Question: I have a signature control that works great except if you have a long name then it starts to show gaps. Seems to be performance related, but it is the same both on the simulator and the latest iPad. I have attached a sample project below together with the signature drawing code.
Any help would be very appreciated!
<URL>

'''
using System;
using MonoTouch.UIKit;
using MonoTouch.CoreGraphics;
using System.Drawing;
namespace MyApp
{
public class SignatureViewV2 : UIView
{
public delegate void SignatureChanged();
public SignatureChanged OnSignatureChanged;
private bool _empty = true;
// clear the canvas
public void Clear ()
{
drawPath.Dispose ();
drawPath = new CGPath ();
fingerDraw = false;
SetNeedsDisplay ();
_empty = true;
}
public bool IsEmpty ()
{
return _empty;
}
public SignatureViewV2 (RectangleF frame) : base(frame)
{
this.drawPath = new CGPath ();
this.BackgroundColor = UIColor.White;
}
private PointF touchLocation;
private PointF prevTouchLocation;
private CGPath drawPath;
private bool fingerDraw;
public override void TouchesBegan (MonoTouch.Foundation.NSSet touches, UIEvent evt)
{
base.TouchesBegan (touches, evt);
UITouch touch = touches.AnyObject as UITouch;
this.fingerDraw = true;
this.touchLocation = touch.LocationInView (this);
this.prevTouchLocation = touch.PreviousLocationInView (this);
this.SetNeedsDisplay ();
}
public override void Draw (RectangleF rect)
{
base.Draw (rect);
if (this.fingerDraw) {
using (CGContext context = UIGraphics.GetCurrentContext()) {
context.SetStrokeColor (UIColor.FromRGB(63, 112, 185).CGColor);
context.SetLineWidth (2f);
context.SetLineJoin (CGLineJoin.Round);
context.SetLineCap (CGLineCap.Round);
this.drawPath.MoveToPoint (this.prevTouchLocation);
this.drawPath.AddLineToPoint (this.touchLocation);
context.AddPath (this.drawPath);
context.DrawPath (CGPathDrawingMode.Stroke);
}
if(OnSignatureChanged != null)
OnSignatureChanged();
_empty = false;
}
}
public override void TouchesMoved (MonoTouch.Foundation.NSSet touches, UIEvent evt)
{
base.TouchesMoved (touches, evt);
UITouch touch = touches.AnyObject as UITouch;
this.touchLocation = touch.LocationInView (this);
this.prevTouchLocation = touch.PreviousLocationInView (this);
this.SetNeedsDisplay ();
}
public UIImage GetDrawingImage ()
{
UIImage returnImg = null;
UIGraphics.BeginImageContext (this.Bounds.Size);
using (CGContext context = UIGraphics.GetCurrentContext()) {
context.SetStrokeColor (UIColor.FromRGB(63, 112, 185).CGColor);
context.SetLineWidth (5f);
context.SetLineJoin (CGLineJoin.Round);
context.SetLineCap (CGLineCap.Round);
context.AddPath (this.drawPath);
context.DrawPath (CGPathDrawingMode.Stroke);
returnImg = UIGraphics.GetImageFromCurrentImageContext ();
}
UIGraphics.EndImageContext ();
return returnImg;
}
}
'''
}
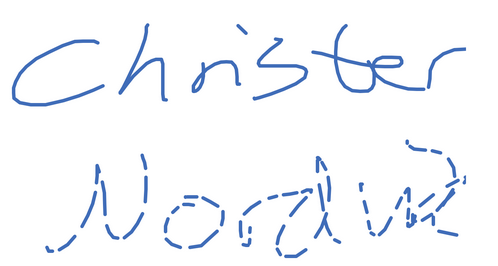
Answer: After having tried all the answers, I decided to convert an objective-c example using bezier curves that provided a much nicer signature in my opinion. This code is taken from this excellent post on the subject:
<URL>
'''
public class SignatureViewV3 : UIView
{
public delegate void SignatureChanged ();
public SignatureChanged OnSignatureChanged;
private bool _empty = true;
UIBezierPath path;
UIImage incrementalImage;
PointF[] pts = new PointF[5];
uint ctr;
[Export ("initWithFrame:")]
public SignatureViewV3 (RectangleF rect): base(rect)
{
this.MultipleTouchEnabled = false;
this.BackgroundColor = UIColor.Clear;
path = new UIBezierPath();
path.LineWidth = 2;
}
public bool IsEmpty()
{
return incrementalImage == null && ctr == 0;
}
public void Clear()
{
if(incrementalImage != null)
{
incrementalImage.Dispose ();
incrementalImage = null;
}
path.RemoveAllPoints ();
SetNeedsDisplay ();
}
[Export("initWithCoder:")]
public SignatureViewV3 (NSCoder coder) : base(coder)
{
this.MultipleTouchEnabled = false;
this.BackgroundColor = UIColor.Clear;
path = new UIBezierPath();
path.LineWidth = 2;
}
public override void Draw (RectangleF rect)
{
if (incrementalImage != null)
incrementalImage.Draw(rect);
path.Stroke();
}
public override void TouchesBegan (NSSet touches, UIEvent evt)
{
ctr = 0;
UITouch touch = touches.AnyObject as UITouch;
pts[0] = touch.LocationInView(this);
}
public override void TouchesMoved (NSSet touches, UIEvent evt)
{
if(OnSignatureChanged != null)
OnSignatureChanged ();
UITouch touch = touches.AnyObject as UITouch;
PointF p = touch.LocationInView(this);
ctr++;
pts[ctr] = p;
if (ctr == 3)
{
pts[2] = new PointF((pts[1].X + pts[3].X)/2.0f, (pts[1].Y + pts[3].Y)/2.0f);
path.MoveTo(pts[0]);
path.AddQuadCurveToPoint (pts [2], pts [1]);
this.SetNeedsDisplay ();
pts[0] = pts[2];
pts[1] = pts[3];
ctr = 1;
}
}
public override void TouchesEnded (NSSet touches, UIEvent evt)
{
if (ctr == 0) // only one point acquired = user tapped on the screen
{
path.AddArc (pts [0], path.LineWidth / 2, 0, (float)(Math.PI * 2), true);
}
else if (ctr == 1)
{
path.MoveTo (pts [0]);
path.AddLineTo (pts [1]);
}
else if (ctr == 2)
{
path.MoveTo (pts [0]);
path.AddQuadCurveToPoint (pts [2], pts [1]);
}
this.drawBitmap();
this.SetNeedsDisplay();
path.RemoveAllPoints();
ctr = 0;
}
public override void TouchesCancelled (NSSet touches, UIEvent evt)
{
this.TouchesEnded(touches, evt);
}
public UIImage GetDrawingImage ()
{
UIGraphics.BeginImageContextWithOptions(this.Bounds.Size, false, 0);
if(incrementalImage == null)
{
incrementalImage = new UIImage ();
UIBezierPath rectPath = UIBezierPath.FromRect(this.Bounds);
UIColor.Clear.SetFill();
rectPath.Fill();
}
incrementalImage.Draw(new PointF(0,0));
UIColor.Black.SetStroke();
path.Stroke();
incrementalImage = UIGraphics.GetImageFromCurrentImageContext();
UIGraphics.EndImageContext();
return incrementalImage;
}
public void drawBitmap()
{
UIGraphics.BeginImageContextWithOptions(this.Bounds.Size, false, 0);
if(incrementalImage == null)
{
incrementalImage = new UIImage ();
UIBezierPath rectPath = UIBezierPath.FromRect(this.Bounds);
UIColor.Clear.SetFill();
rectPath.Fill();
}
incrementalImage.Draw(new PointF(0,0));
UIColor.Black.SetStroke();
path.Stroke();
incrementalImage = UIGraphics.GetImageFromCurrentImageContext();
UIGraphics.EndImageContext();
}
}
'''